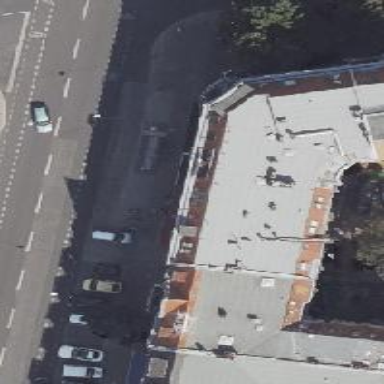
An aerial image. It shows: Café.